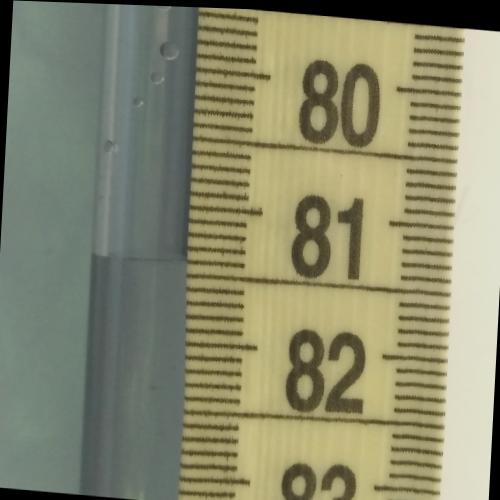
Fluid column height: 81.4 cm